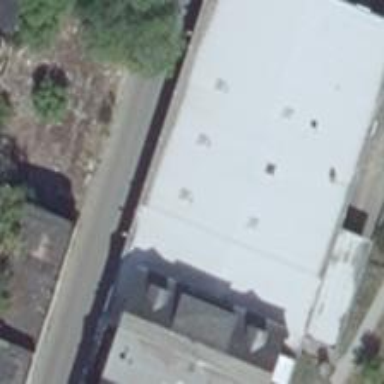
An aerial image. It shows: Commercial building housing clothes shop.